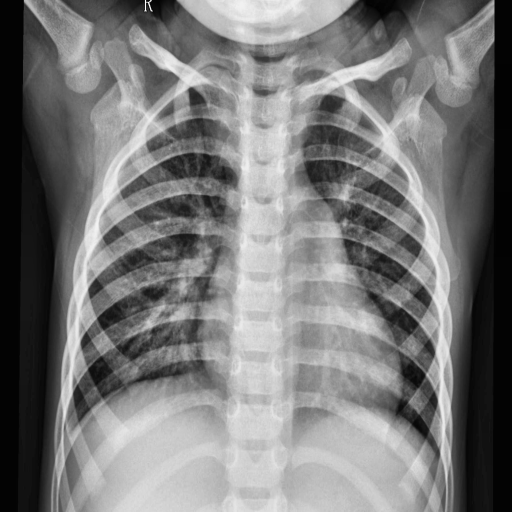
Finding: NORMAL